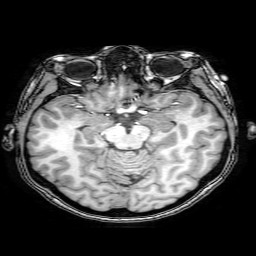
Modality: T1w
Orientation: coronal
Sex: female
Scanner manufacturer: philips
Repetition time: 0.008184 s
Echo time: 0.00375 s